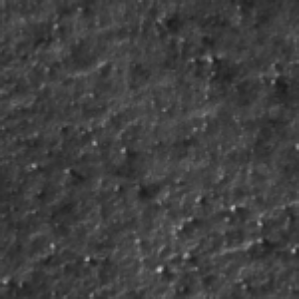
Label: frost